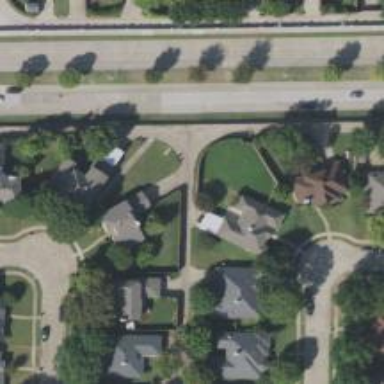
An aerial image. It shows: Alley classified as service road.